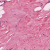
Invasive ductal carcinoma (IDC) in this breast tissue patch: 0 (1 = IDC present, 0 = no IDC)